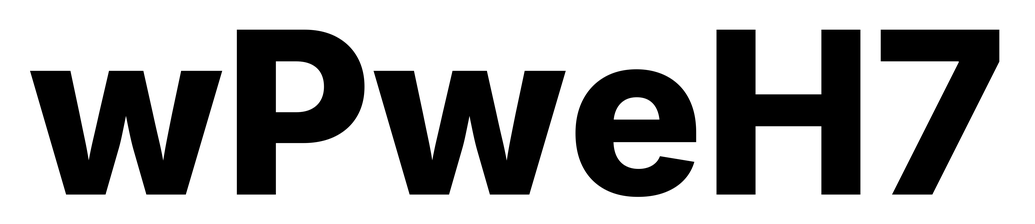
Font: Inter_ExtraBold